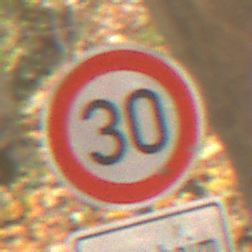
Verkehrszeichen: Geschwindigkeit30
Zusatzzeichen unten: HinweisDurchVerbaleAngabe10
Umgebung: Outdoor, Nature
Tageszeit: MorningAfternoon
Wetter: Overcast
Licht: Natural
Jahreszeit: Autumn
Kontrast: LowContrast